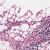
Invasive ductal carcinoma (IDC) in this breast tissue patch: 1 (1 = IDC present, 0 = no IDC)